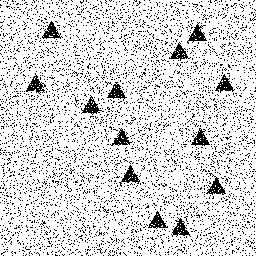
Squares: 0
Triangles: 13
Stars: 0
Total shapes: 13